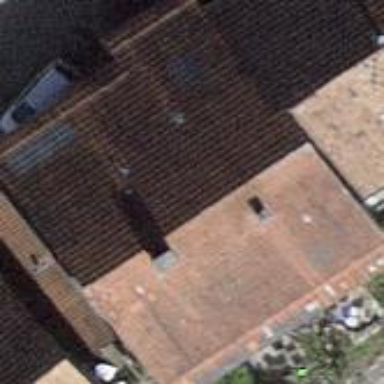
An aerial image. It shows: House with tiled roof.